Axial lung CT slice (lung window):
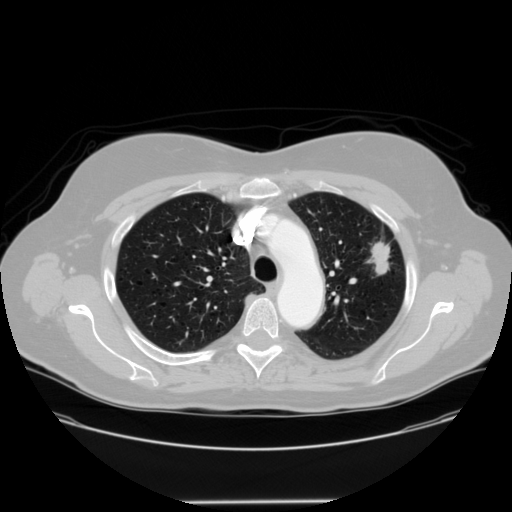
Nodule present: yes
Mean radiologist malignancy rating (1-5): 4.75